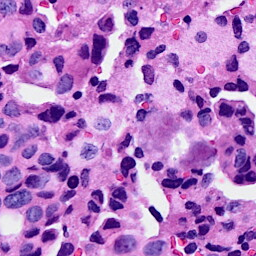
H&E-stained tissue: Breast